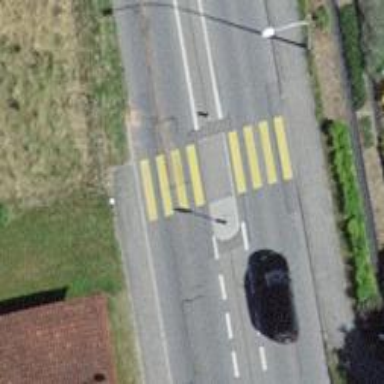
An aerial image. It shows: Primary highway with asphalt surface. There is sidewalk on the left side.